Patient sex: M
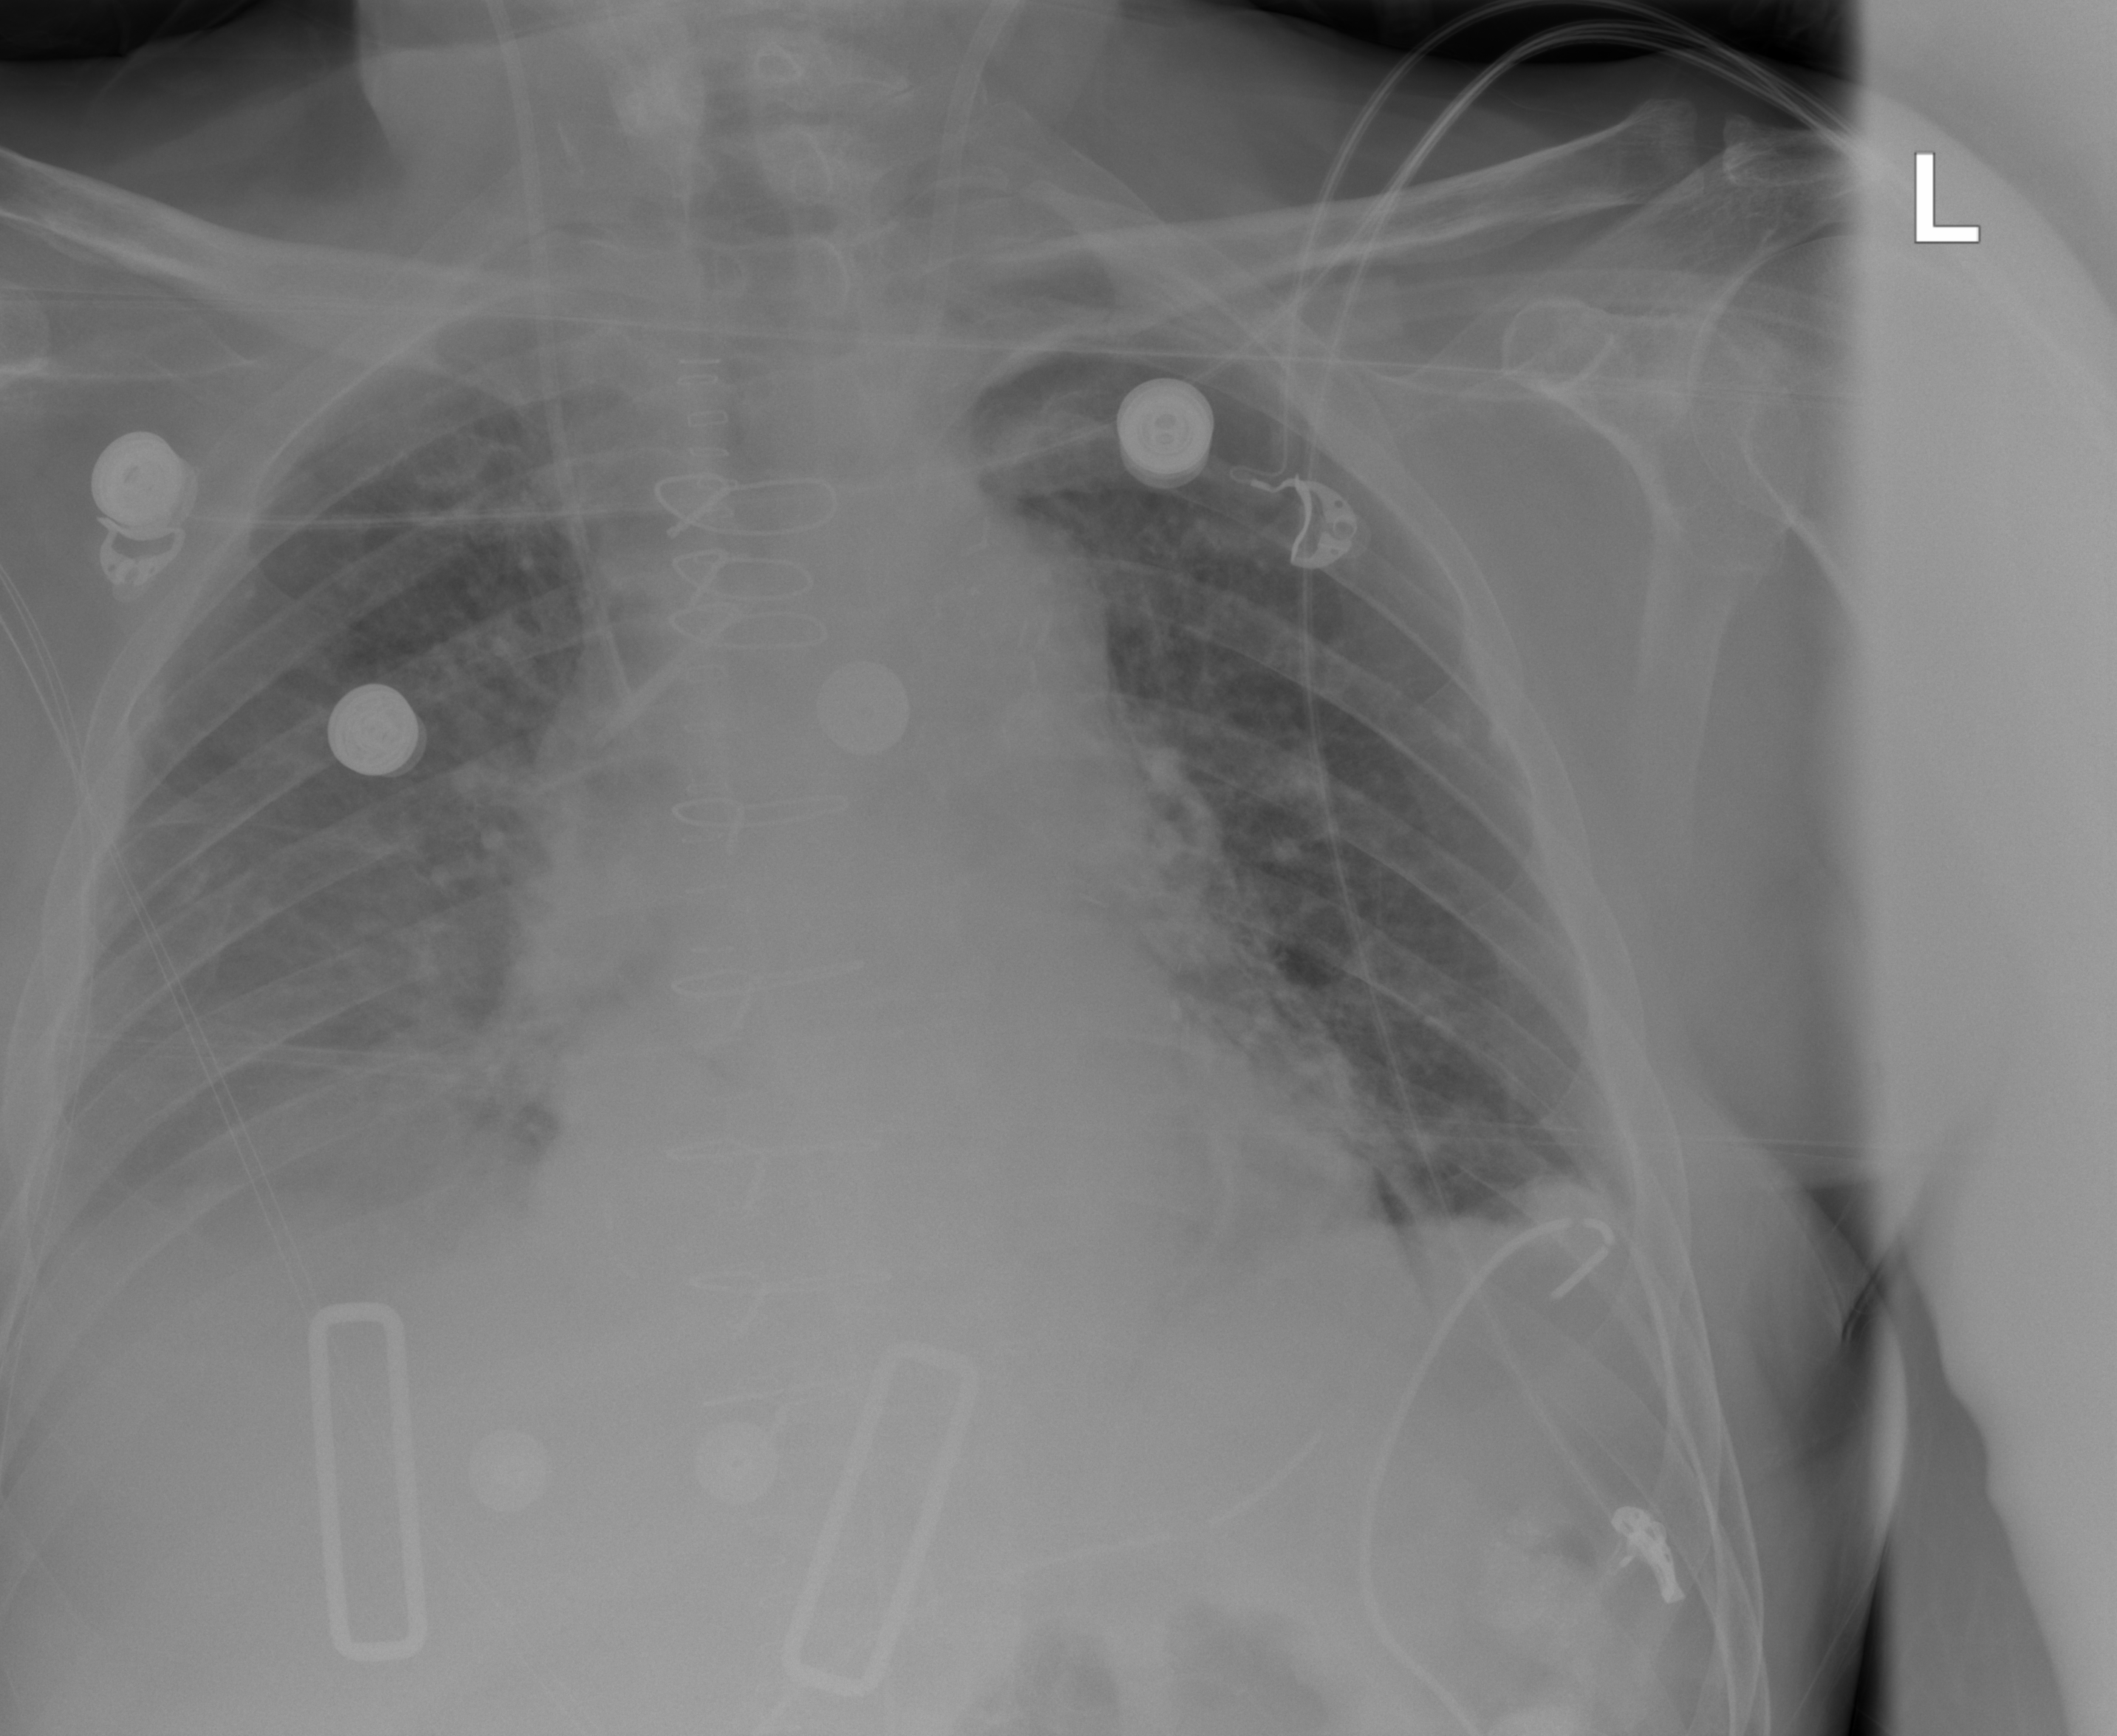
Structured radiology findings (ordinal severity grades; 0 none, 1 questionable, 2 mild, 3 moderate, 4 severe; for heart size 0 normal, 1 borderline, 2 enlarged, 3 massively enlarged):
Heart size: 1
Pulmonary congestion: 2
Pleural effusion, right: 2
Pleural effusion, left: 1
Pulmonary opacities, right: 2
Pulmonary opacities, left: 2
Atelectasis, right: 2
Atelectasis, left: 2